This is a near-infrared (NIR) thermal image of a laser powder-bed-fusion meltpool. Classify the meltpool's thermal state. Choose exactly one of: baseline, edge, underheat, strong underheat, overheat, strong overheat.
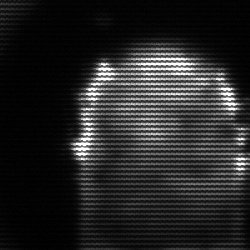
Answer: baseline